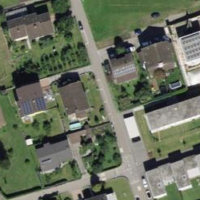
EUNIS habitat code: 55
Species observed at this site:
Acer pseudoplatanus